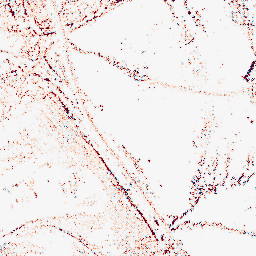
Category: morphological
Decomposition family: morphological_square
Decomposition parameters: operation: opening
size: 3
Upsampling method: regularized
Upsampling parameters: scale: 4
lambda_reg: 0.1
Upsampling scale: 4